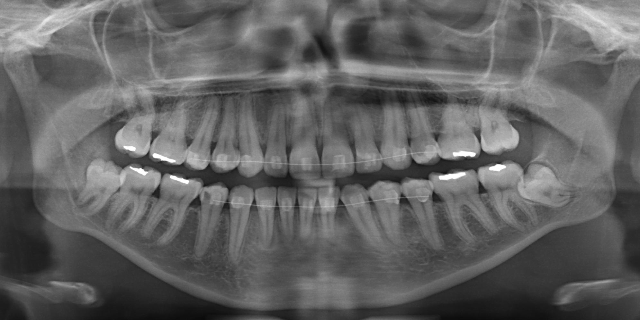
adult